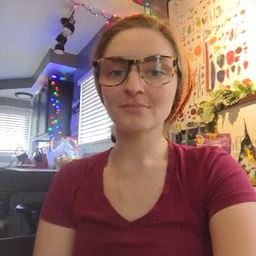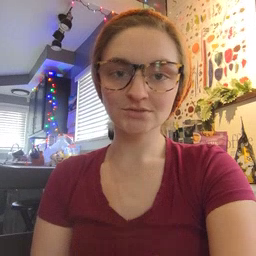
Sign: hungry